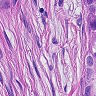
Metastatic tissue present: yes